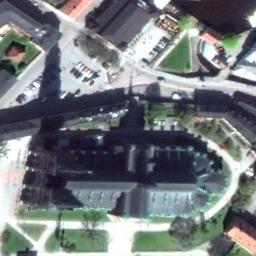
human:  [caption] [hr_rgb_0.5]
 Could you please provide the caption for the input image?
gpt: The church with two towers and the rest of the church has a cross-shaped sloping roof .

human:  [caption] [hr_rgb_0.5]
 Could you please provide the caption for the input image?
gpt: There is a church in the middle of the grass next to the road .

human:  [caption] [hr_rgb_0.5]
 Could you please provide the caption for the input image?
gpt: This is a church with lots of grass around it .

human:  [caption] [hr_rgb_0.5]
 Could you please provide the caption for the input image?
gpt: A church with a black roof, The church's main house has a cross-shaped roof, And there are several buildings and roads and trees and lawns around the church .

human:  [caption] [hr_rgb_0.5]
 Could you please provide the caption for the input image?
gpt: There are many cars in the vacant lot next to the church .